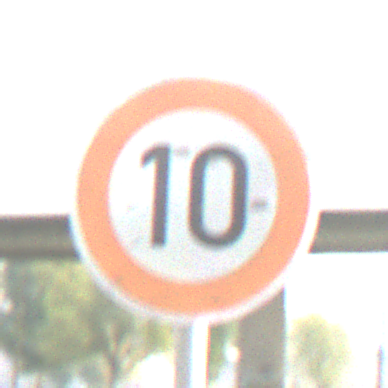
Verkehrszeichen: Geschwindigkeit10
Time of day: SunriseSunset
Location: Outdoor (Suburban)
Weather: PartlyCloudy
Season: NotSpecified
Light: Natural